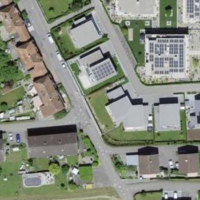
EUNIS habitat code: 52
Species observed at this site:
Neottia ovata